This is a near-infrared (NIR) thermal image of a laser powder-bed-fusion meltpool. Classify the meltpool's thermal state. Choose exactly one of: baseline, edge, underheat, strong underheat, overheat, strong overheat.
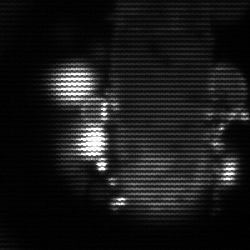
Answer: strong underheat